Question: I am trying to design a database for my web app. The idea is that customers can come on and sell cars that are already listed in the database. Then there will be a list of offers made by other users on the cars.
Just looking for some advice really, not sure if my db design would work correctly?
also, for sale history, would i be better adding anouther table? or making a query to find sales with an offer with status (sold)?
Thanks

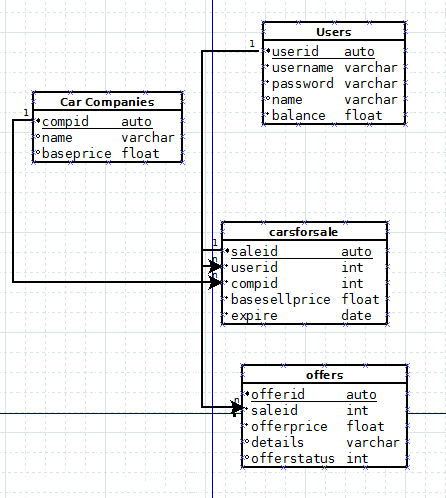
Answer: I have already written on comments but let me put them all together.
1) If you need some kind of history you would really want to throw some "created_at" datetime's on both carsforsale and offers.
2) putting a status on carsforsale would save you a lot of trouble when querying.
3) I see a balance in users table, would it change when user makes an offer? If not you would better invalidate the status of every offer when a car is sold (would be simpler with #2)